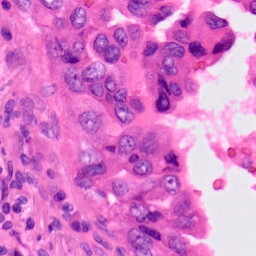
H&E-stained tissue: Lung